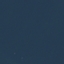
Label: SeaLake